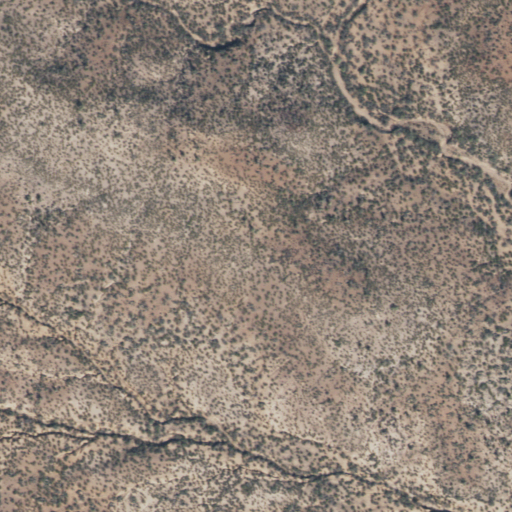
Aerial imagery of plain(s) in Arizona named Dourine Pasture containing only shrub